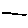
Label: line